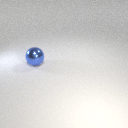
large blue metal sphere